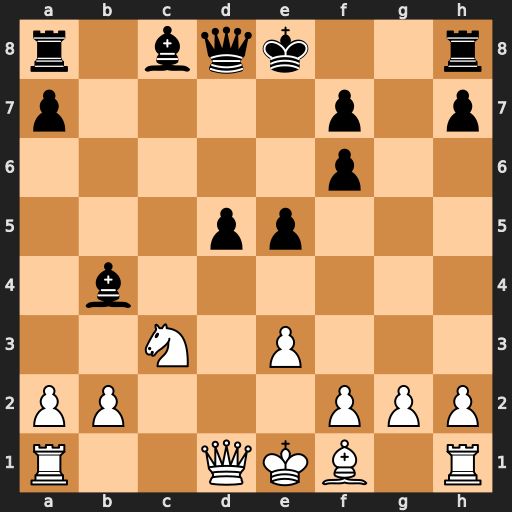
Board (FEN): r1bqk2r/p4p1p/5p2/3pp3/1b6/2N1P3/PP3PPP/R2QKB1R
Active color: w
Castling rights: KQkq
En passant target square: -
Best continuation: Qa4+ Kf8 Qxb4+